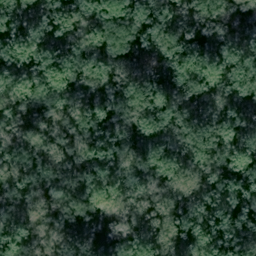
Label: forest